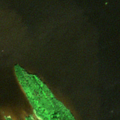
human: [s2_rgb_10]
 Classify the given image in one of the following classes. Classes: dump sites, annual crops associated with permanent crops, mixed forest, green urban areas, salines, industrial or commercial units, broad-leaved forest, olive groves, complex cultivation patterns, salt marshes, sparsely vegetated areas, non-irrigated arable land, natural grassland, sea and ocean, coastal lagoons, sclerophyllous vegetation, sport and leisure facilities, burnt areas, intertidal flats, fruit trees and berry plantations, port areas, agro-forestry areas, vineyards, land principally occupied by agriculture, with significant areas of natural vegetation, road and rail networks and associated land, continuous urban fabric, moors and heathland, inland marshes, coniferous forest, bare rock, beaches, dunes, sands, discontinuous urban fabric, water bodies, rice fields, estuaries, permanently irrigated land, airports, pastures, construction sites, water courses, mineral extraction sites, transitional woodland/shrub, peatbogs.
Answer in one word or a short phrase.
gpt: mixed forest, water bodies